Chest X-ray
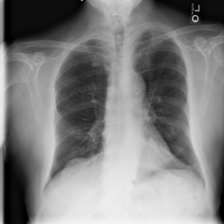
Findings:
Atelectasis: negative
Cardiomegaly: negative
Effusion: negative
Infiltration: negative
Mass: negative
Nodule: negative
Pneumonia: negative
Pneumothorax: negative
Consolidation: negative
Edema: negative
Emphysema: negative
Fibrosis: negative
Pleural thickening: negative
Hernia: negative